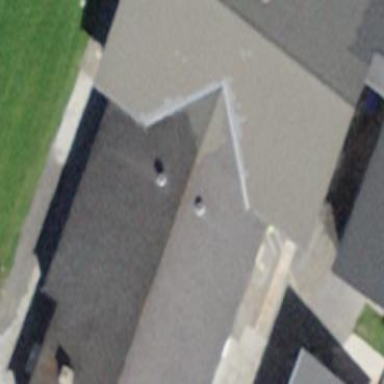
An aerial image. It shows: Building with tile roof.